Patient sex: M
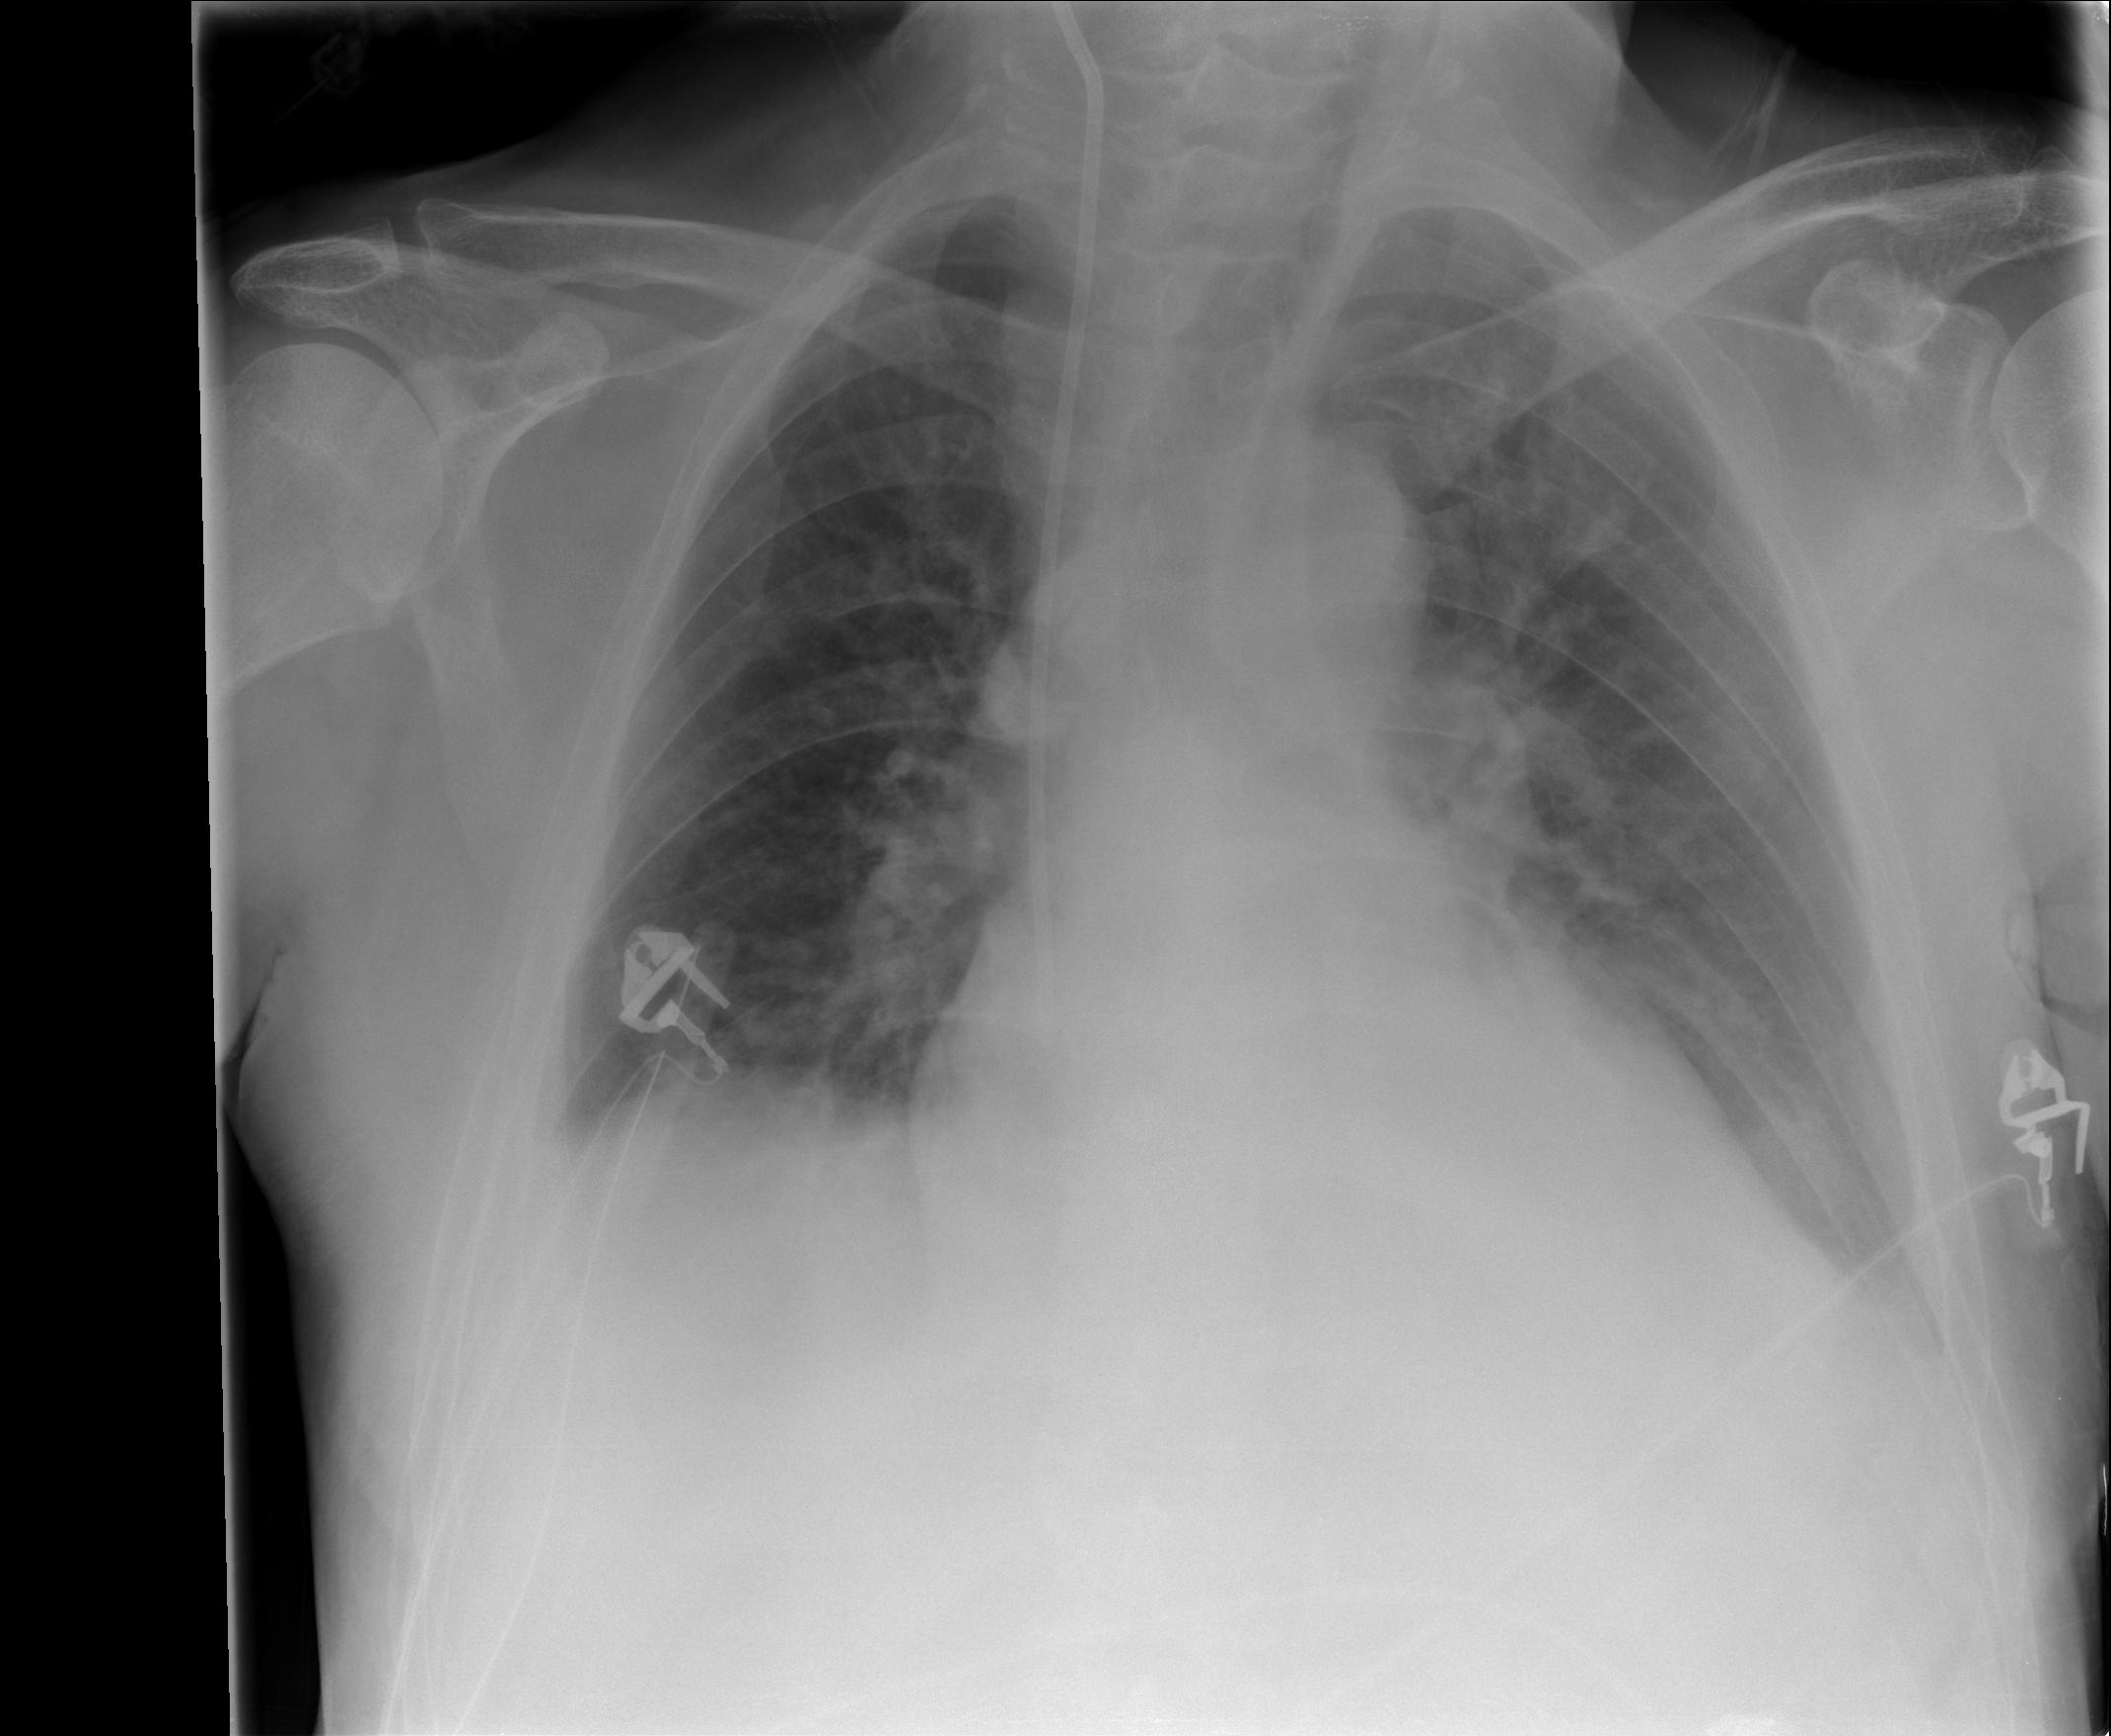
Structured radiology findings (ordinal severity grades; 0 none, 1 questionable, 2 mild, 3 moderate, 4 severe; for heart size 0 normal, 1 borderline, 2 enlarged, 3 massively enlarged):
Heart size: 2
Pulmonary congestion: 2
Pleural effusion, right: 1
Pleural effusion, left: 2
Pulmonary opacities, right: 2
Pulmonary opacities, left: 2
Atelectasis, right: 2
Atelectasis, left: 2